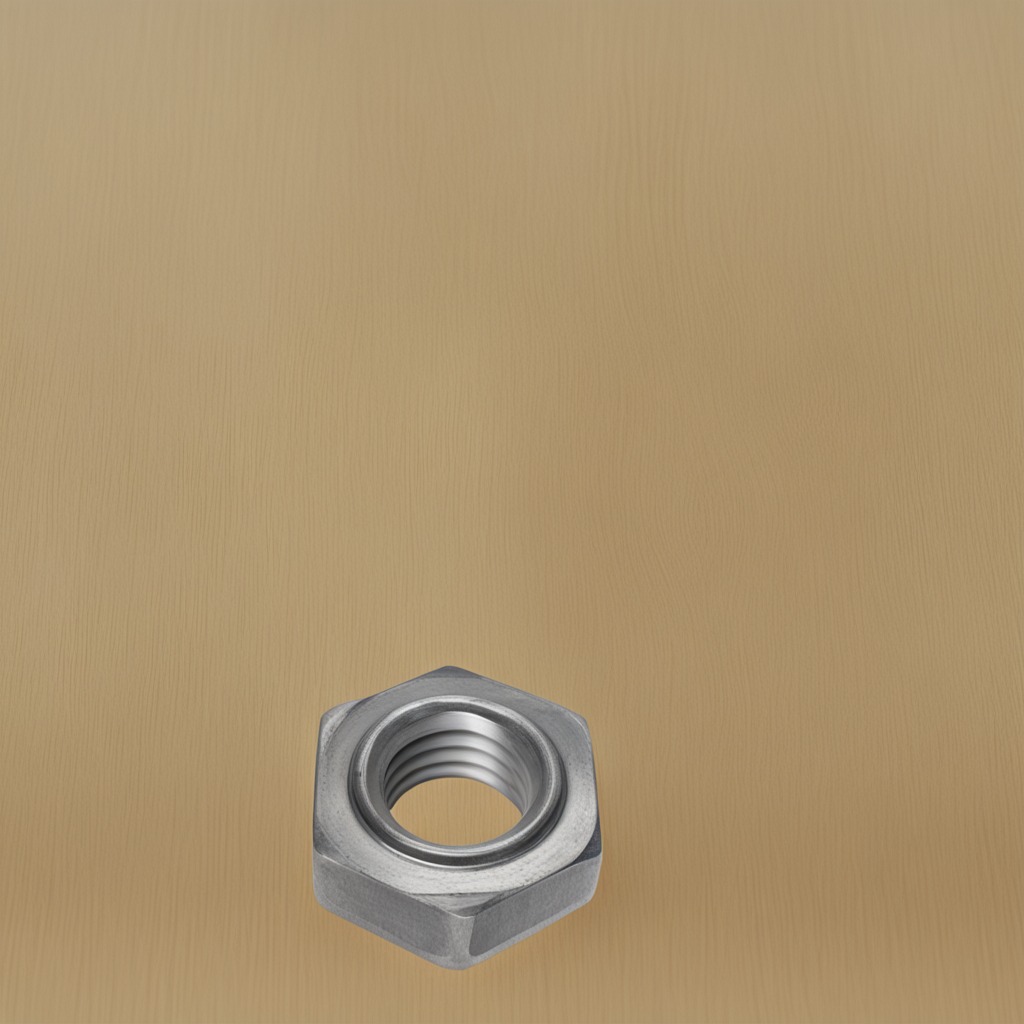
A metal nut lies on the plywood surface.